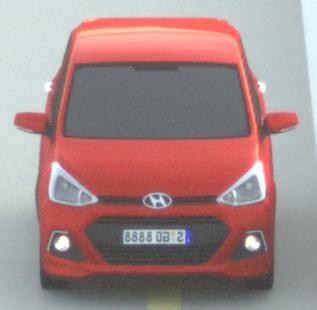
Make: Hyundai
Model: i10
Detailed model: Gen. 2
Model produced from: 2013
Model produced until: 2019
Doors: 5
Color: red
Road condition: dry road
Daytime: sunrise or sunset
Contrast: low contrast